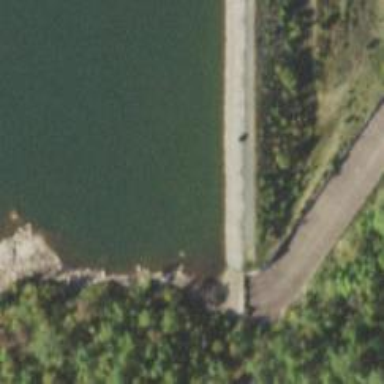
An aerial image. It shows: Dam along waterway.